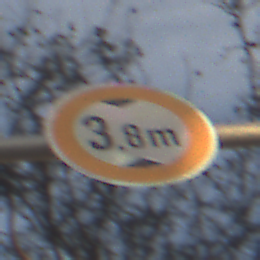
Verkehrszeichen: TatsaechlicheHoehe
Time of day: SunriseSunset
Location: Outdoor (Nature)
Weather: PartlyCloudy
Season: NotSpecified
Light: Natural